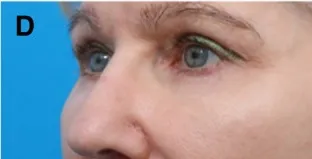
A 58-year-old female with post-hyaluronic acid recurrent eyelid edema was treated with a combination of hyaluronidase, fractionated radiofrequency microneedling, and CO2 laser resurfacing (Case 4). (B, D, F) The posttreatment photographs were captured 9 months after treatment.
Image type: medical_photograph (other_medical_photograph)